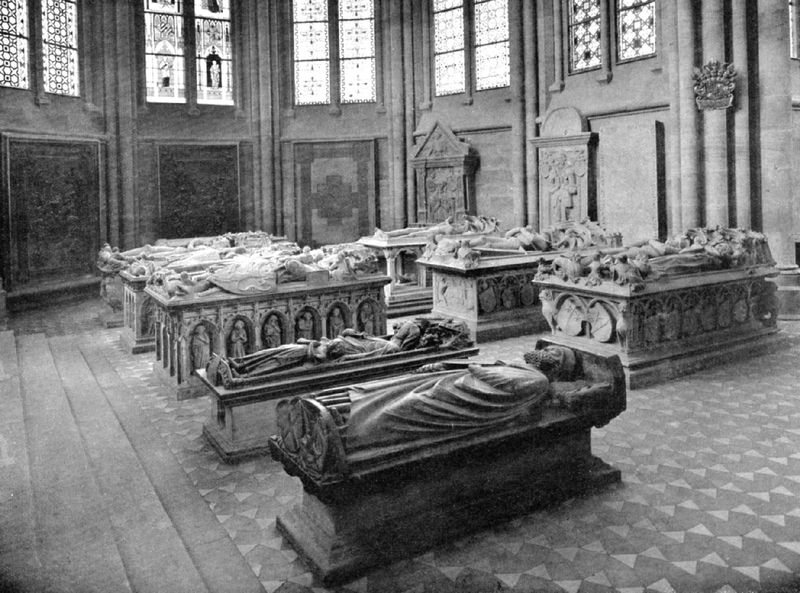
Titel: Der Landgrafenchor der Elisabethkirche in Marburg
Standort: Marburg (EU - D - H)
Schlagwörter: dunkel, umhang, weiß, dreieck, menschen, fenster, glas, grau, schwarz, säule, säulen, alt, stein, tod, innenraum, kirche, gewand, familie, personen, relief, ruhe, düster, pflaster, giebel, figuren, treppe, bischof, kaiser, stufen, liegend, foto, dom, schwarz-weiß, fliesen, herrscher, wappen, skulpturen, beerdigung, gruft, sarg, glasmalerei, grab, sterben, christlich, gräber, apsis, klerus, heilige, acht, herscher, bauplastik, krypta, grua, menschne, grablege, särge, marburg, bestattung, grabplatten, verstorbene, grabstätten, sarkophage, grabtumba